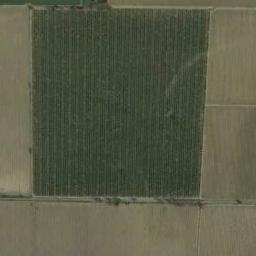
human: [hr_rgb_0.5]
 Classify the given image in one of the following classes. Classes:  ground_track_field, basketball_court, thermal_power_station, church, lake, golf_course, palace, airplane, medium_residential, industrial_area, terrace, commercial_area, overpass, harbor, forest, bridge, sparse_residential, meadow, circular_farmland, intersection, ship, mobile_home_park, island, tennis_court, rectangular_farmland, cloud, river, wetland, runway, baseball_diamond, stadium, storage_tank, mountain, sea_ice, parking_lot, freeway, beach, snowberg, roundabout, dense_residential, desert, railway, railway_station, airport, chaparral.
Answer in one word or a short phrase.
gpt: rectangular_farmland